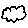
Label: cloud